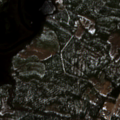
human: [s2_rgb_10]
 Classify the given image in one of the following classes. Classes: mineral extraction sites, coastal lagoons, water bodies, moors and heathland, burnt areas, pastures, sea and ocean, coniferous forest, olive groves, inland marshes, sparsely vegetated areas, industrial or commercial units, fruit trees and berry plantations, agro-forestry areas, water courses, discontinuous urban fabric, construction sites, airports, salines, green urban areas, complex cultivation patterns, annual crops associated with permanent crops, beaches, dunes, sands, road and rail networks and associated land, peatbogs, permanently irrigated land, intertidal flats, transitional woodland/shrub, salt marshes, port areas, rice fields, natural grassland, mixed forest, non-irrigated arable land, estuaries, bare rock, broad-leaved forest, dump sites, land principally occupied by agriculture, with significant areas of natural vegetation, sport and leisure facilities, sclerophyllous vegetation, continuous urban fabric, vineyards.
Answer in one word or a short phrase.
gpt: coniferous forest, mixed forest, transitional woodland/shrub, peatbogs